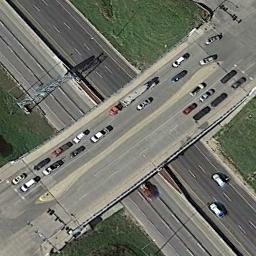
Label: overpass